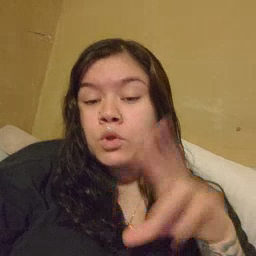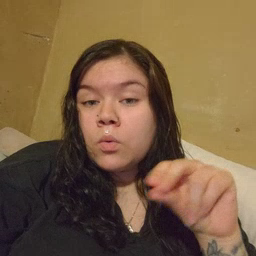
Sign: no